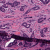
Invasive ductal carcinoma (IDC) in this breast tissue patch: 0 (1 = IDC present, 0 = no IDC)